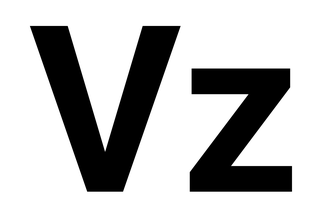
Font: Roboto_Bold